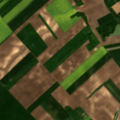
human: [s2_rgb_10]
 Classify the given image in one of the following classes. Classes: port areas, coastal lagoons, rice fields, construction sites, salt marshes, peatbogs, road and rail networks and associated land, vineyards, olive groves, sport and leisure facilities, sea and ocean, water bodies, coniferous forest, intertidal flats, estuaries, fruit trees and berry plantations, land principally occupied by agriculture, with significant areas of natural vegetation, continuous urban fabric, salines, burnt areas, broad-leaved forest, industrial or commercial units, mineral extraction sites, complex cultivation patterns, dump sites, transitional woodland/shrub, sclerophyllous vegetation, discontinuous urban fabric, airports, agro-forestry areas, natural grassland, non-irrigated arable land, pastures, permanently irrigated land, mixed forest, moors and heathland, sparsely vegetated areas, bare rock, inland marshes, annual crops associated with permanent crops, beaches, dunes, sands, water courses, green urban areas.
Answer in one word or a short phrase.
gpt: non-irrigated arable land